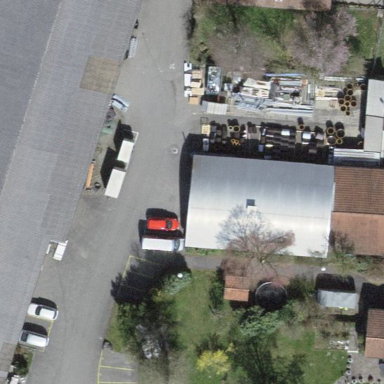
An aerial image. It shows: Industrial building.